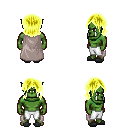
a pixel art fantasy rpg character, male body template, orc, green skin, gray cape, white pants, gold long bangs hairstyle, gray slippers, four views (front, back, left, right), 2x2 character sprite sheet, small pixel art, hard edges, no anti-aliasing